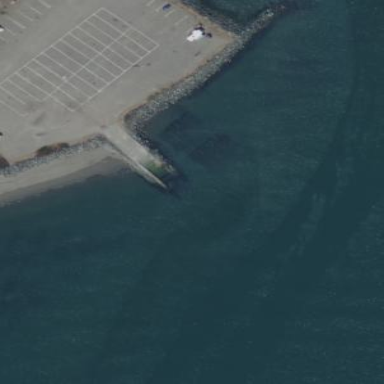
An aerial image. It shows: Breakwater structure.